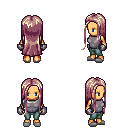
a pixel art fantasy rpg character, female body template, human, tanned skin, steel chest armor, teal pants, white blonde extra-long hairstyle, metal gloves, white slippers, four views (front, back, left, right), 2x2 character sprite sheet, small pixel art, hard edges, no anti-aliasing